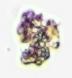
Label: Detritus